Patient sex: F
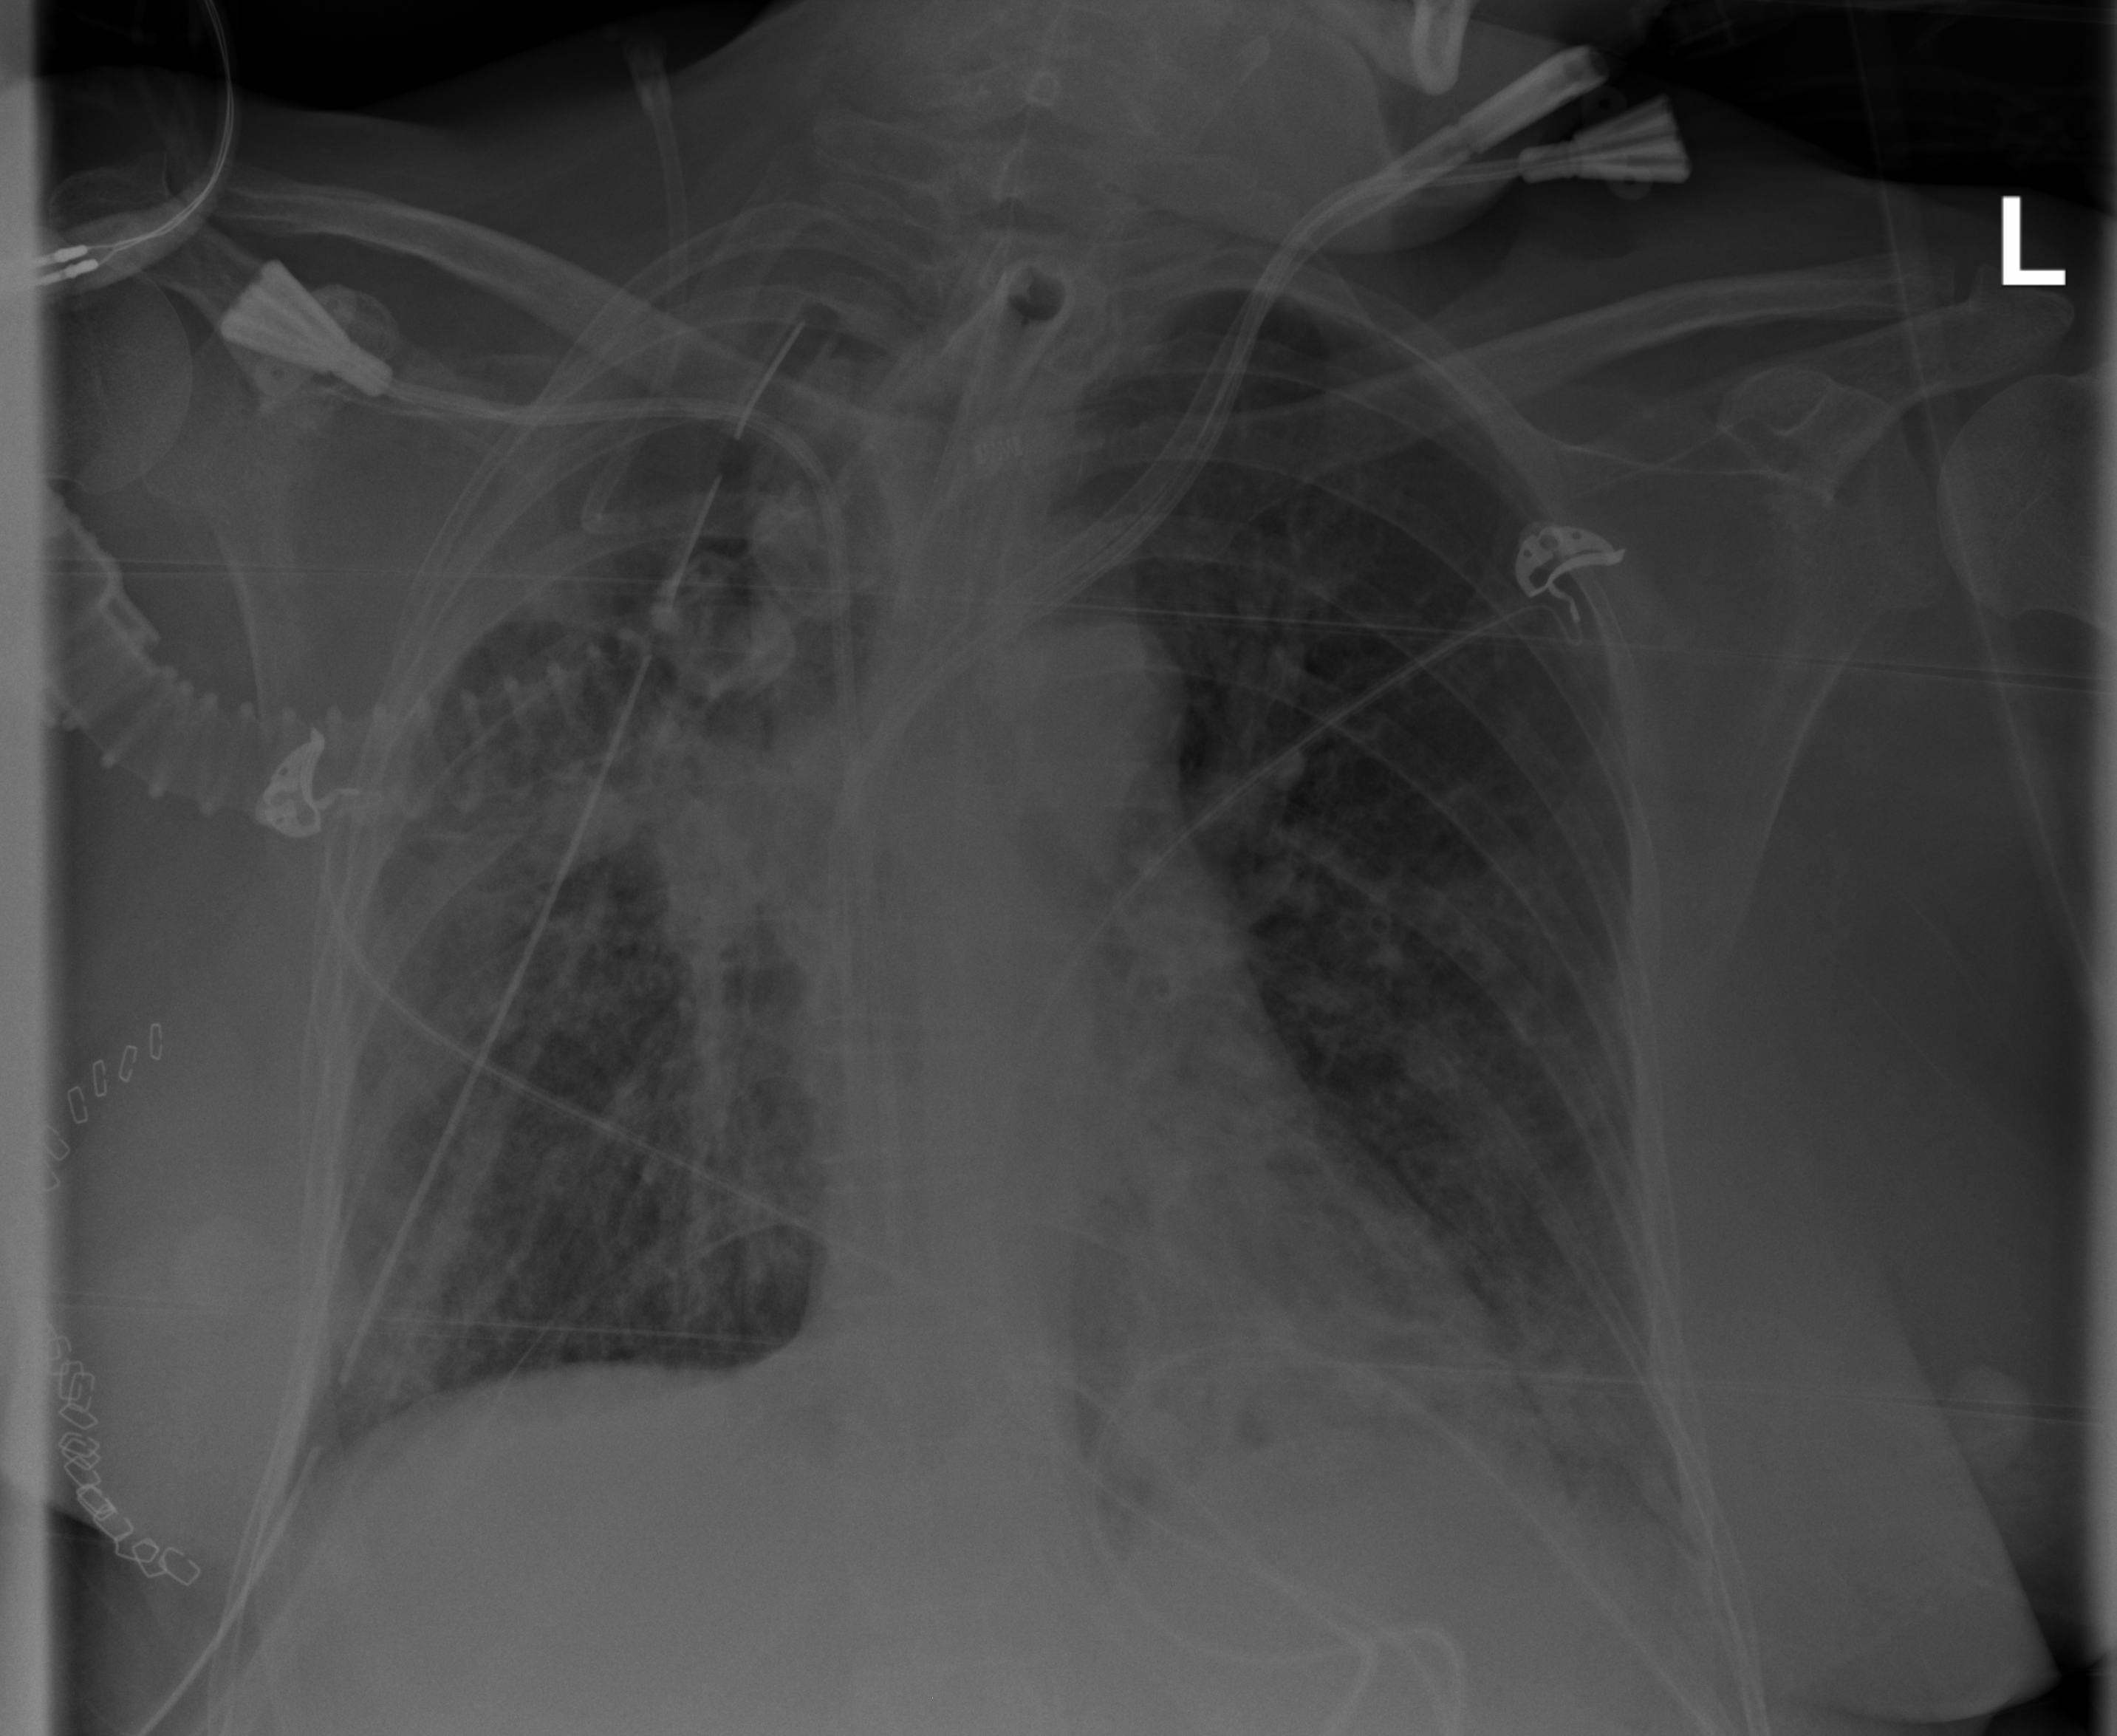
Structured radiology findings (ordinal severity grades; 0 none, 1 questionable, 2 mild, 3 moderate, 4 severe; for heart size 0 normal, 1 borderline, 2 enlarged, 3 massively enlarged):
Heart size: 0
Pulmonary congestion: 0
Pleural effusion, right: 2
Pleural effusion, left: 2
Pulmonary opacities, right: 3
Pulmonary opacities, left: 2
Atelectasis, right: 3
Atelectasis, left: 2